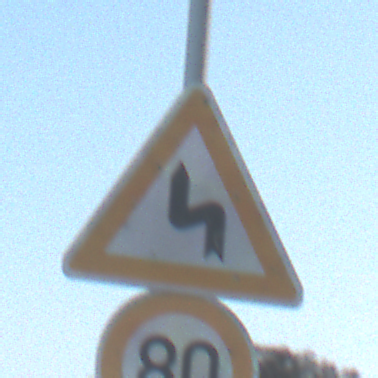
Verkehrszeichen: DoppelkurveZunaechstLinks
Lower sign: Geschwindigkeit80
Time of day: SunriseSunset
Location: Outdoor (Nature)
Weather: Clear
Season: Winter
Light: Natural